Aerial crown-view tile of a tropical tree (Barro Colorado Island, Panama), acquired 20250715:
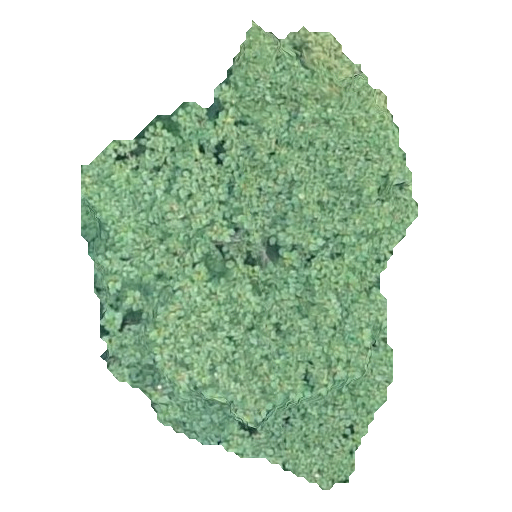
Species: Ochroma pyramidale
GBIF accepted scientific name: Ochroma pyramidale
Crown area: 158.156 m²